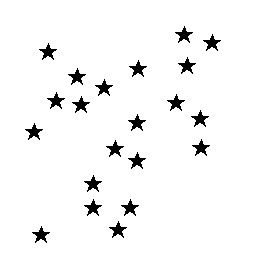
Squares: 0
Triangles: 0
Stars: 21
Total shapes: 21